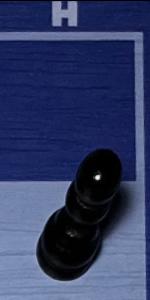
Label: Pawn_Black